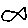
Label: fish